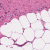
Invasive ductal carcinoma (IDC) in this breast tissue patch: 0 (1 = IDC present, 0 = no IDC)